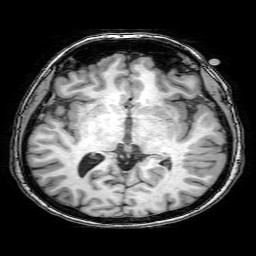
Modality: T1w
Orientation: coronal
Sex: female
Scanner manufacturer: philips
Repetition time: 0.008135 s
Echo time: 0.00372 s